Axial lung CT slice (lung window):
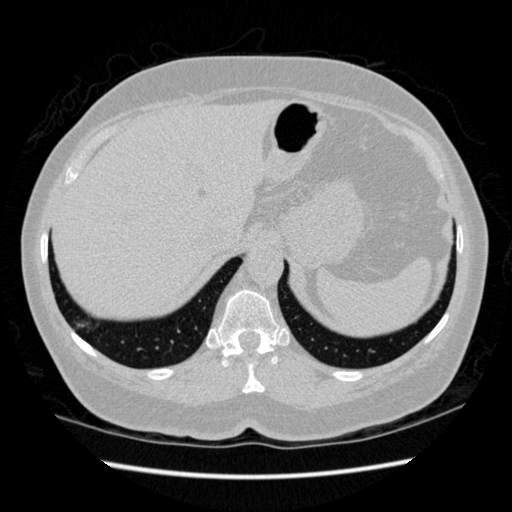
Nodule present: no